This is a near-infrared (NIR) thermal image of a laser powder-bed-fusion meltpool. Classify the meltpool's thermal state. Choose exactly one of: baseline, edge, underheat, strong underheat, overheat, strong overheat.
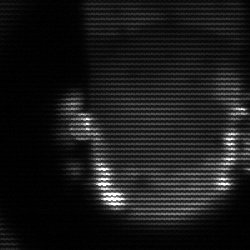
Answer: baseline